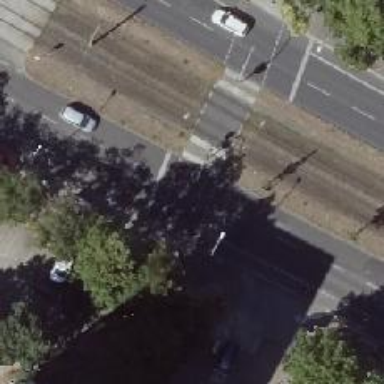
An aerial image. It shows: Primary highway with dual carriageway. There is asphalt cycleway on the right side.